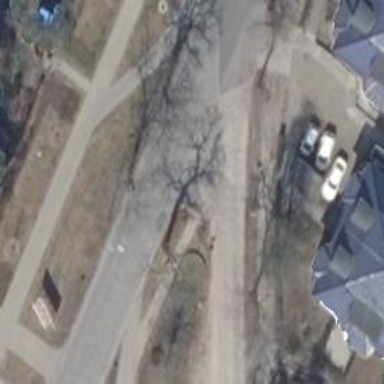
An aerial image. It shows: Residential road with sidewalk on the left.